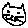
Label: cat